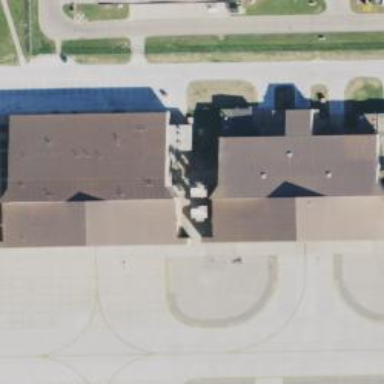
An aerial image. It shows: Building that is hangar at the airport.